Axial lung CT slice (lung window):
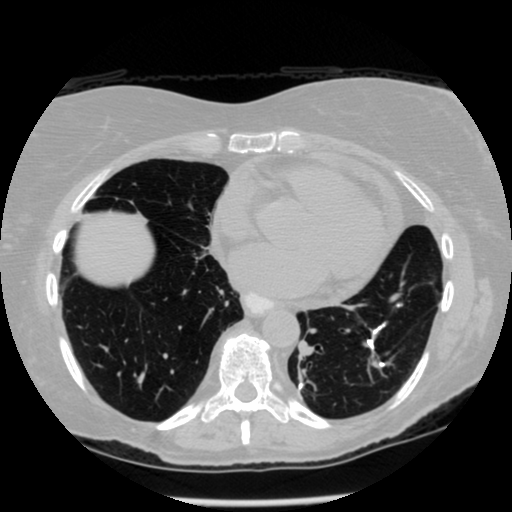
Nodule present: no